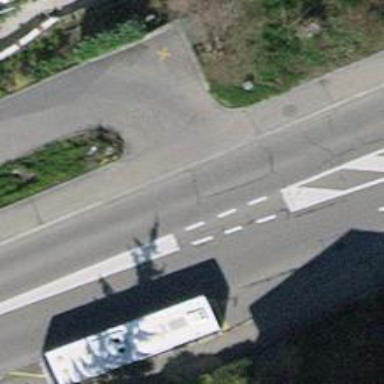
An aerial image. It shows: Public transport stop position.